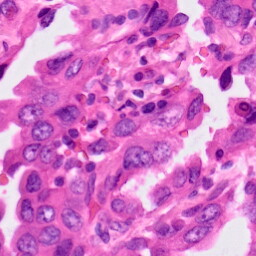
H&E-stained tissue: Lung